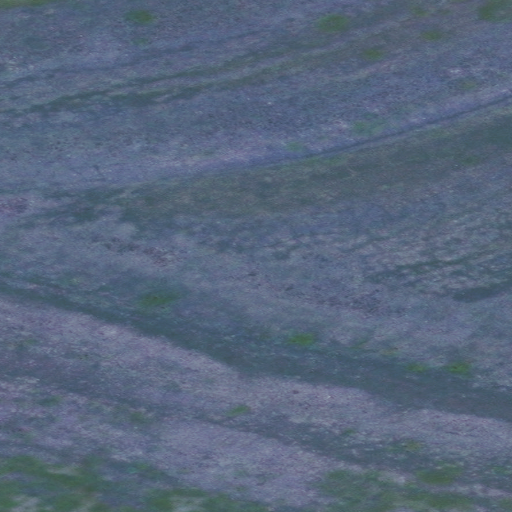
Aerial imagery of cape in Alaska named North Spit containing only unknown